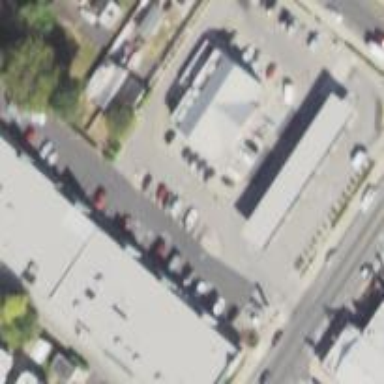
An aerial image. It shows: Retail area.